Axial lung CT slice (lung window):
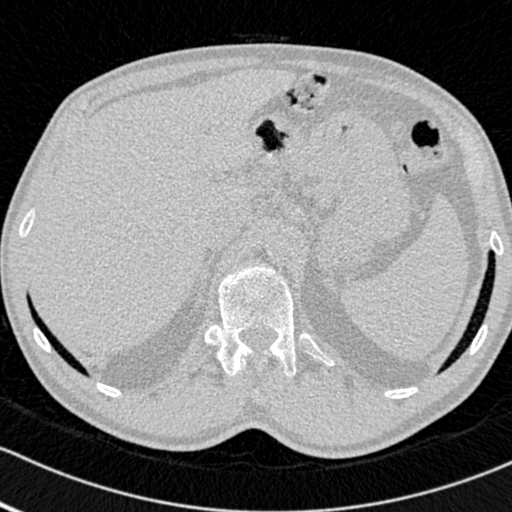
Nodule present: no